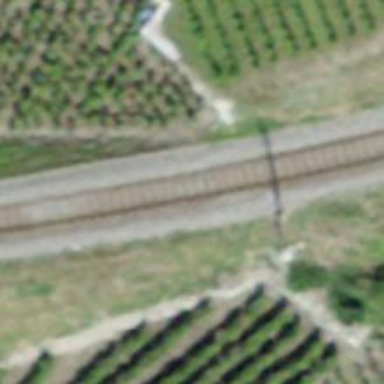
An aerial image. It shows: Railway with electrified contact lines.